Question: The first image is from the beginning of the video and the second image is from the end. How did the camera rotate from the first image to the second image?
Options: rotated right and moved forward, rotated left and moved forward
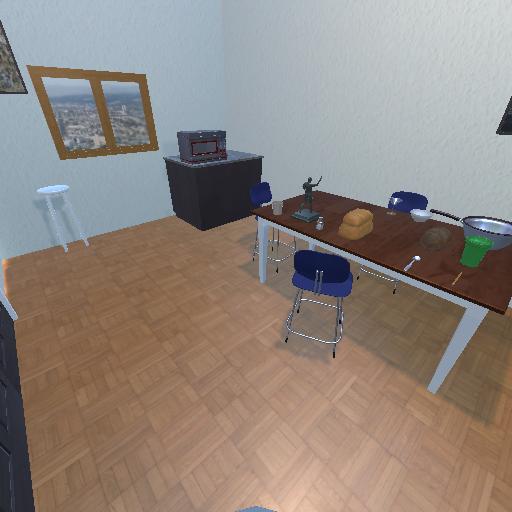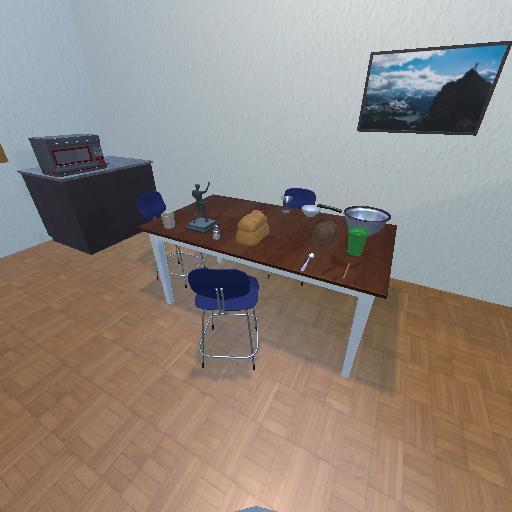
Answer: rotated right and moved forward